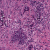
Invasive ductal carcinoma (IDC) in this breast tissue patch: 1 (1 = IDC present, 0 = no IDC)